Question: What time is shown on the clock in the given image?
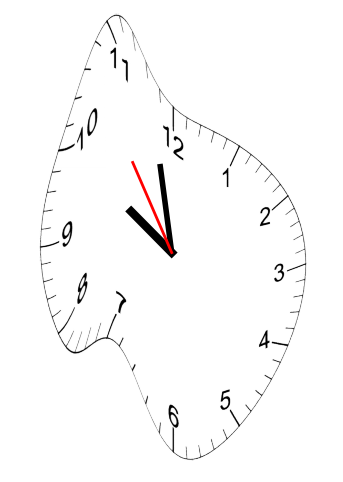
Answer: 09:57:54